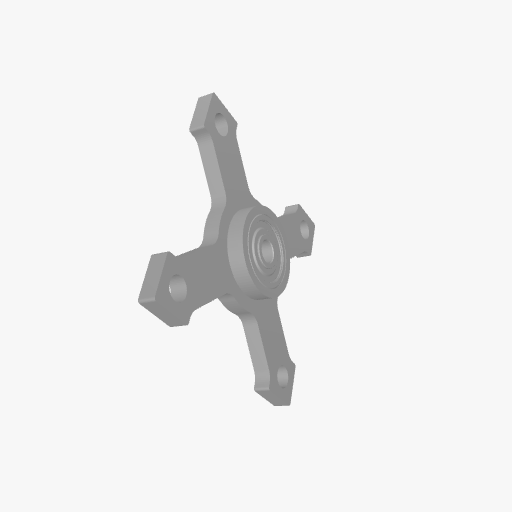
Part: ThruHolePillowBlock4ID